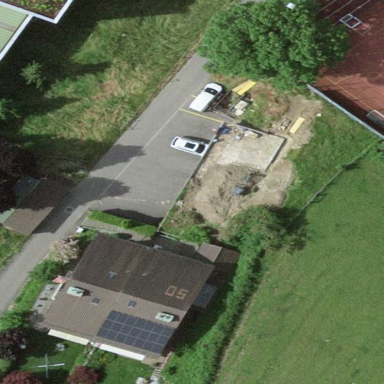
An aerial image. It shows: Group of garages.